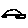
Label: car